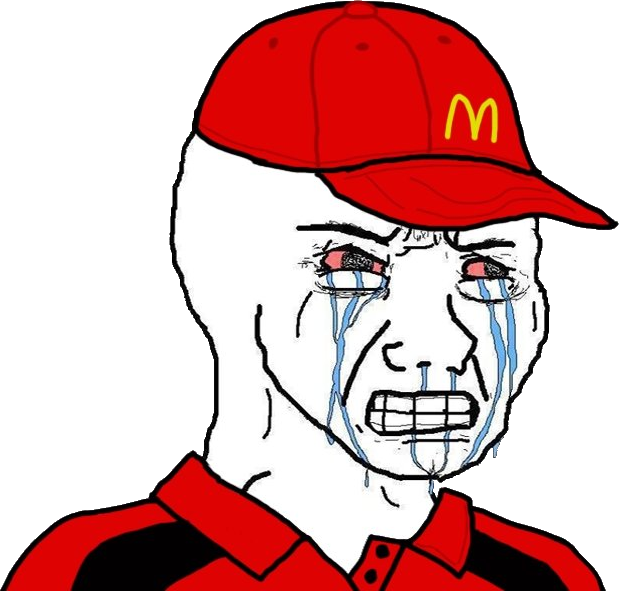
Label: 5_Crying_Wojak